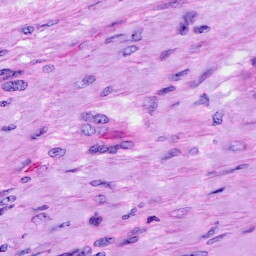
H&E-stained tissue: Ovarian